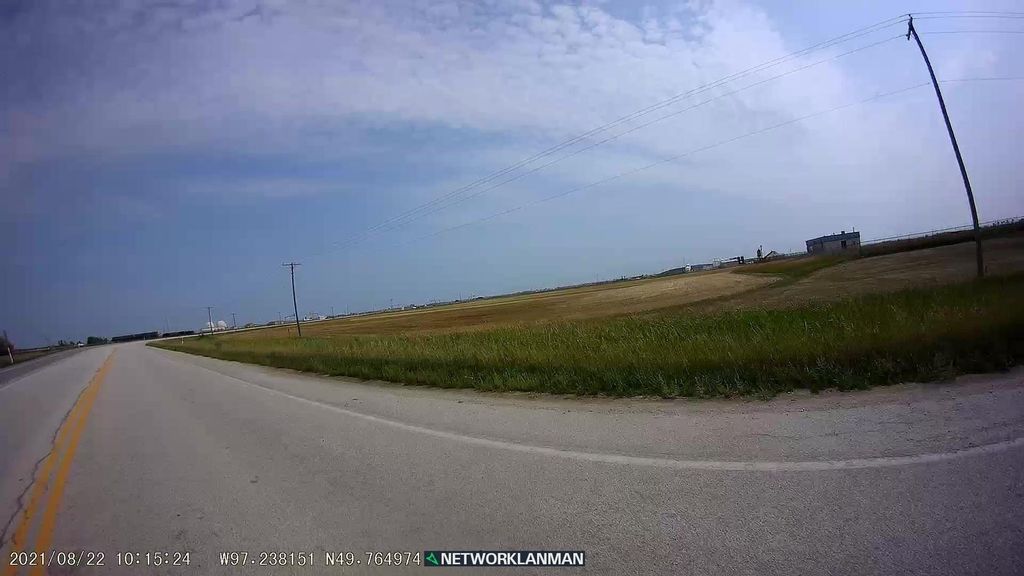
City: winnipeg